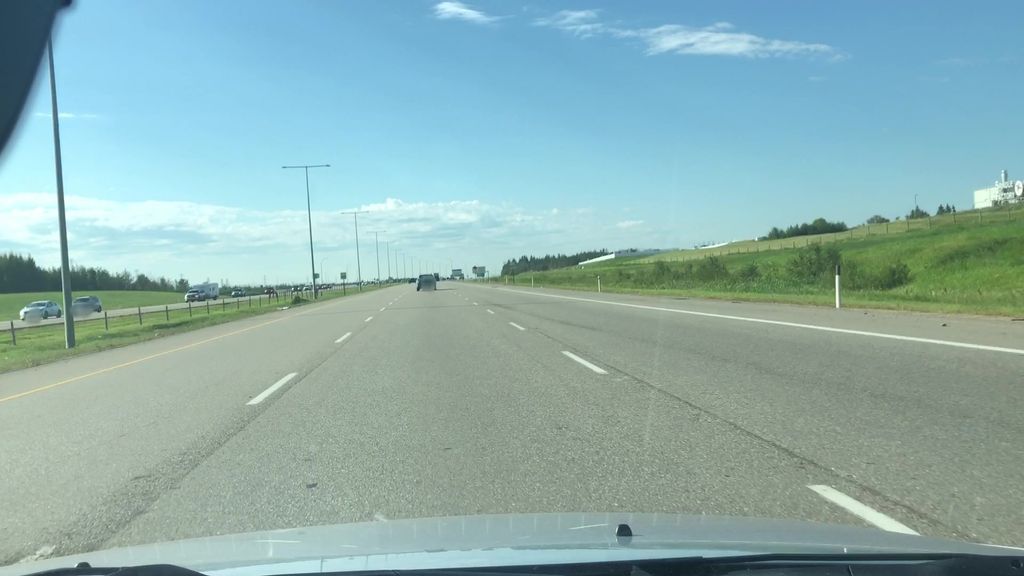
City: edmonton